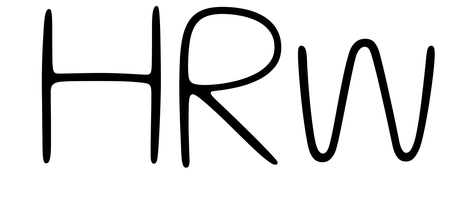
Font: Gluten_Thin